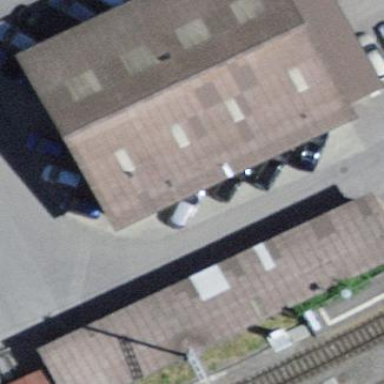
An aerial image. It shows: Industrial building.